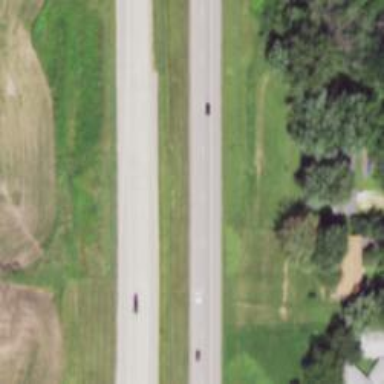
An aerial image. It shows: Trunk highway with expressway features.